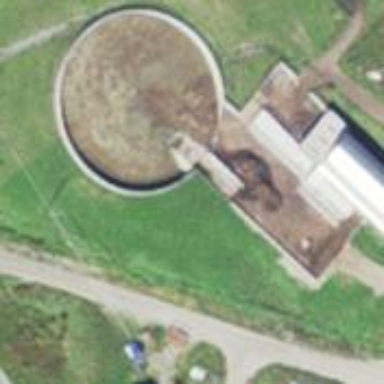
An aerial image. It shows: Storage tank that is man-made.